Interaction volume radius: 5 \u00c5
Interaction volume height: 25 \u00c5
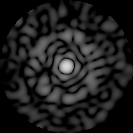
Disorder parameter: 0.8185